Question: It's hard to explain by words, so I'll just provide a screen shot for it.

Is there any other way to disregard the path on main menu on drupal?
So when I just click it, it won't happen anything, just a # sign.
Hope you understand, any help would be appreciated.
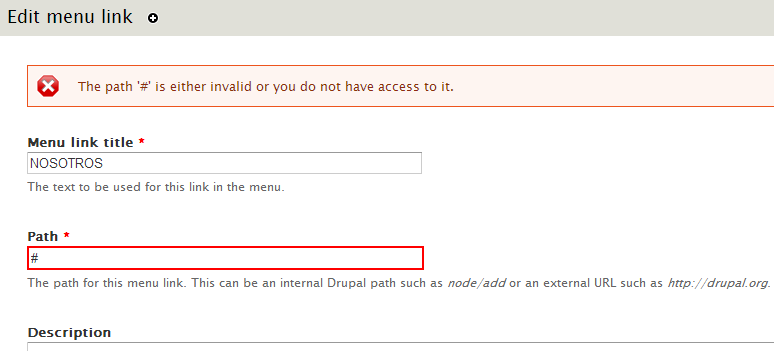
Answer: Use <URL> module. Drupal will not allow you to use a special character like #,?,. etc by default in menu links.